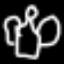
Label: angel